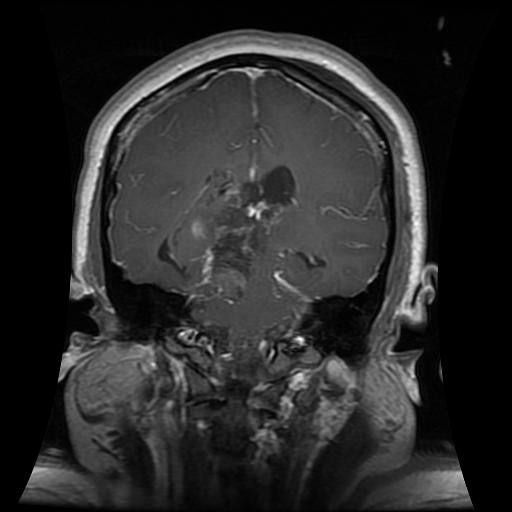
Label: glioma